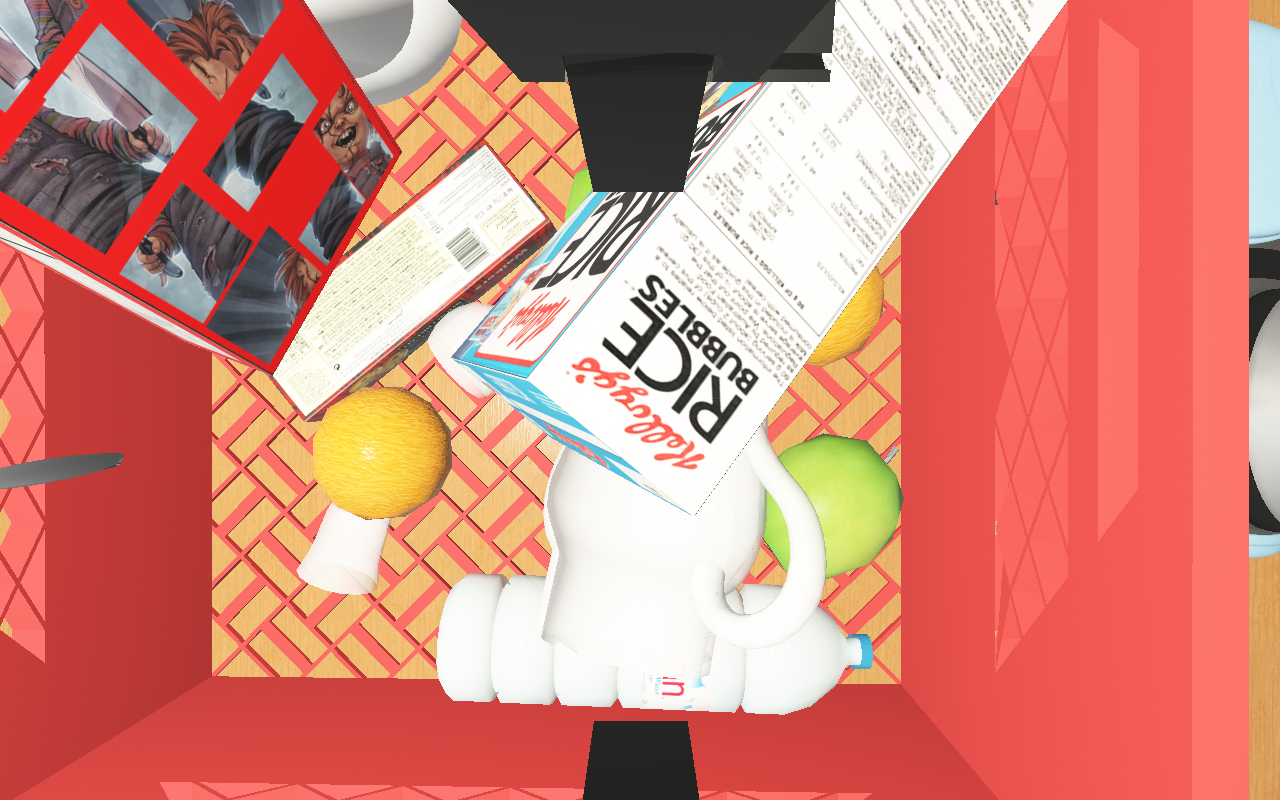
Objects in the scene:
carafe
apple
apple
orange
orange
plate
cereal box
biscuit box